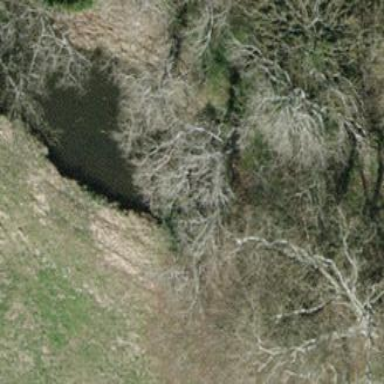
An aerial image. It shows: Pond surrounded by natural water.